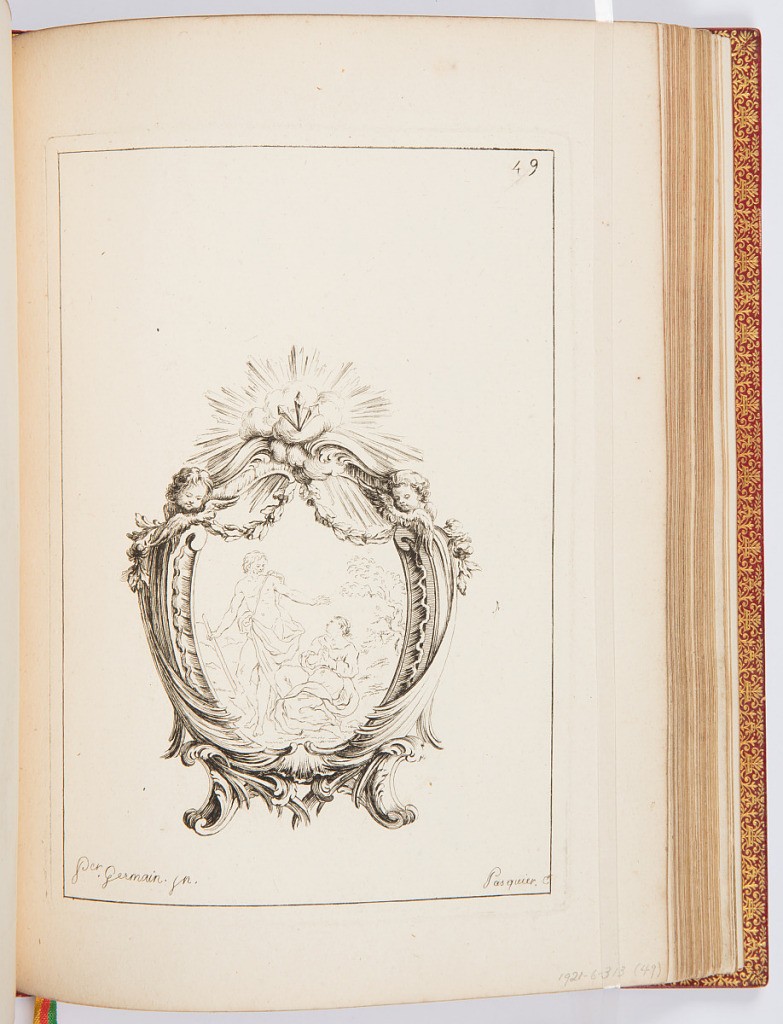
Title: Paix
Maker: Pierre Germain, French, 1703 - 1783
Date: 1748
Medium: Etching on laid paper
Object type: Print
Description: Design for a framed Biblical scene in a landscape. The frame is decorated with ornament motifs including cherubs, garland, scalloping, scrolls, shell, and radiating light. The plate is signed and numbered.